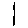
Label: line